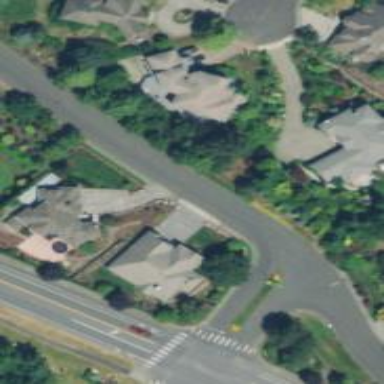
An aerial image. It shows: Residential road with sidewalk on the left side.